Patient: sex M, age 34
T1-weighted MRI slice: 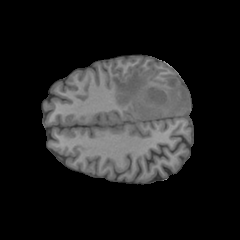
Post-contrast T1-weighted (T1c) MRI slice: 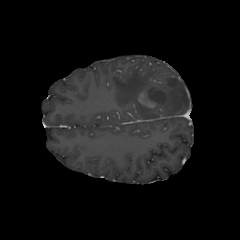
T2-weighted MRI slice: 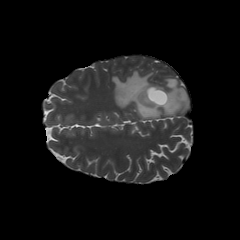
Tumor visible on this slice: yes
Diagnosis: Astrocytoma, IDH-mutant
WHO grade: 3